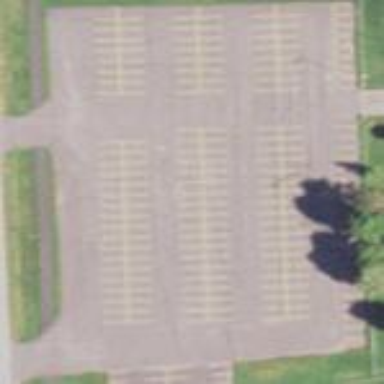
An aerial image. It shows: Parking area with surface.